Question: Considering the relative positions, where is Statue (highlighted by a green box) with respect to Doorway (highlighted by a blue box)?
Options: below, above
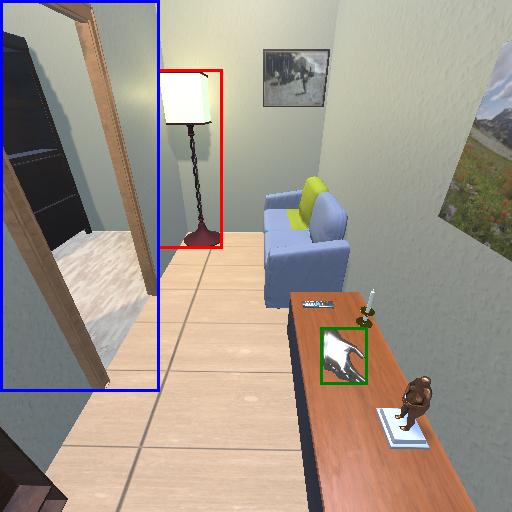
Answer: below